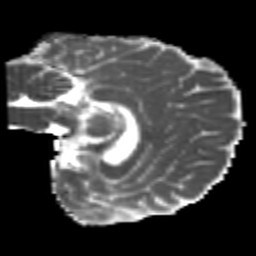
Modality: MD
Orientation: sagittal
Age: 26
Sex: female
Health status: healthy
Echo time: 0.074 s